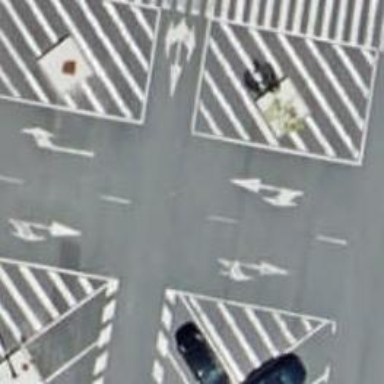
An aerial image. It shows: Asphalt parking aisle along service road.